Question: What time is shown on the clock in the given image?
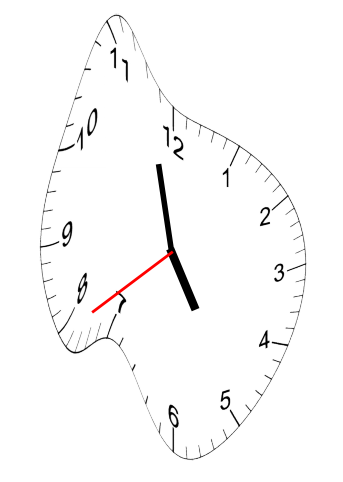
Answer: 04:57:39